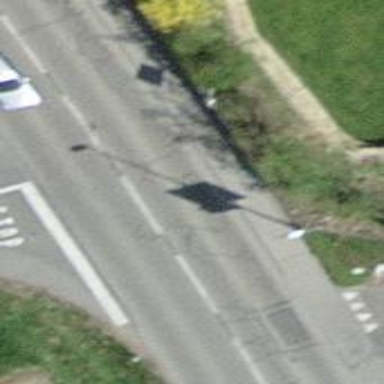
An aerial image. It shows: Street cabinet meant for power infrastructure.